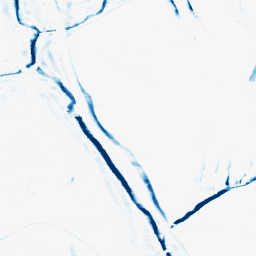
Category: morphological
Decomposition family: morphological_rect
Decomposition parameters: operation: closing
width: 10
height: 3
Upsampling method: cubic_mitchell
Upsampling parameters: scale: 2
Upsampling scale: 2